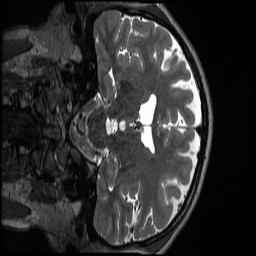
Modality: T2w
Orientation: coronal
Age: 23
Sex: male